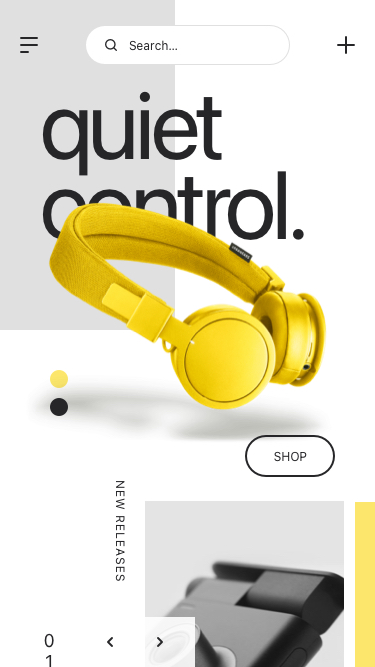
Text in this UI design:
01
new releases
quiet
control.